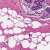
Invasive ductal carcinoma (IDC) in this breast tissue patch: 0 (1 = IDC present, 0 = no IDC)